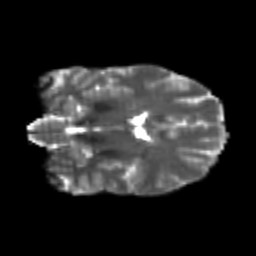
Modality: T2w
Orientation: coronal
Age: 23
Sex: male
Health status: healthy
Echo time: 0.074 s